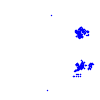
Particle: electron